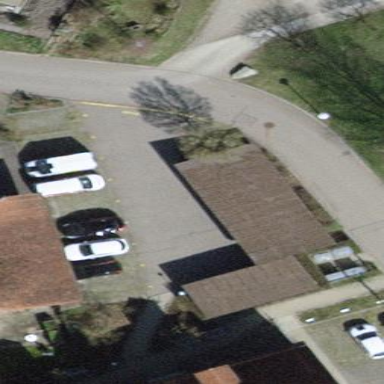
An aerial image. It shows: Group of garages.